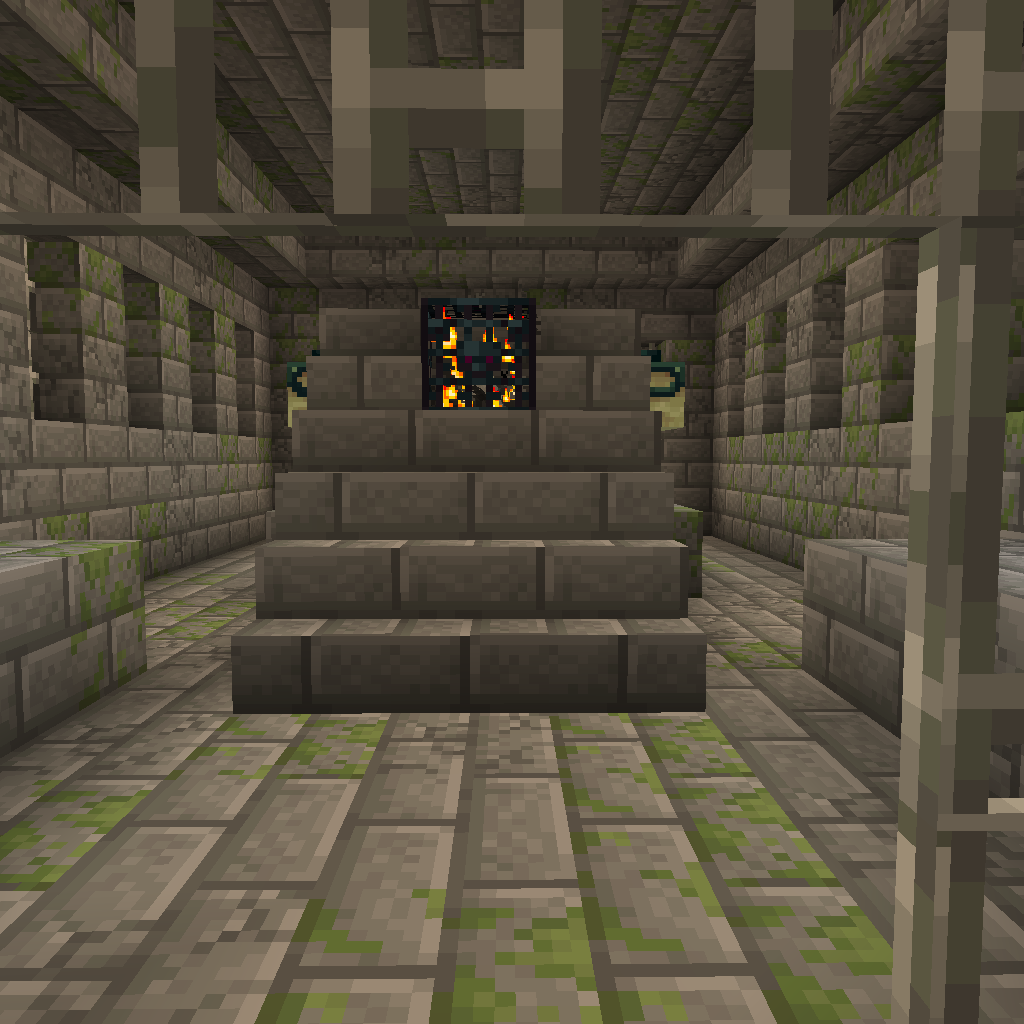
end portal room entrance with spawner